Question: When trying to get the responseText from an ajax call built in plain vanilla javascript, Firebug seems to see the request but one cannot get a reference to the responseText.
This is the code for function
'''
function getAjaxResponse(){
var ajaxObj = getAjaxObj();
ajaxObj.open('get', 'responsePage.php', true);
ajaxObj.onReadyStateChanged = function(){
if(ajaxObj.readyState == 4
&& ajaxObj.status == 200){
//no functions are getting fired in here
//this does not get logged to console
console.log(ajaxObj.responseText);
//neither does this
console.log(2);
}
};
ajaxObj.send(null);
//this does gets logged to console
console.log(1);
}
'''
function for the ajax object
'''
function getAjaxObj(){
var req;
if(window.XMLHttpRequest){
try{
req = new XMLHttpRequest();
} catch(e){
req = false;
} finally {
return req;
}
} else {
if(window.ActiveXObject){
try{
req = new ActiveXObject("Msxml2.XMLHTTP");
} catch(e){
try{
req = new ActiveXObject("Msxml.XMLHTTP");
} catch(e){
req = false;
} finally {
return req;
}
}
}
}
}
'''
Also here is the view from firebug

How to get a reference to the response from the ajax call?
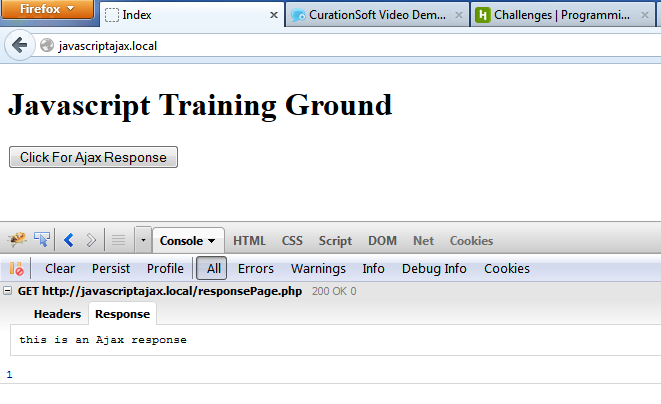
Answer: 'OnReadyStateChanged' needs to be 'onreadystatechange'. JavaScript is case-sensitive.